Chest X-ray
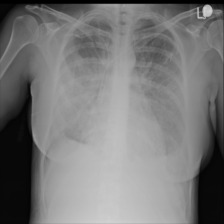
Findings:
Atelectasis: negative
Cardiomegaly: negative
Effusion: positive
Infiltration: positive
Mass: negative
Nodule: negative
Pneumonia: negative
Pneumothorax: negative
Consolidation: negative
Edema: positive
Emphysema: negative
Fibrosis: negative
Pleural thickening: negative
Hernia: negative